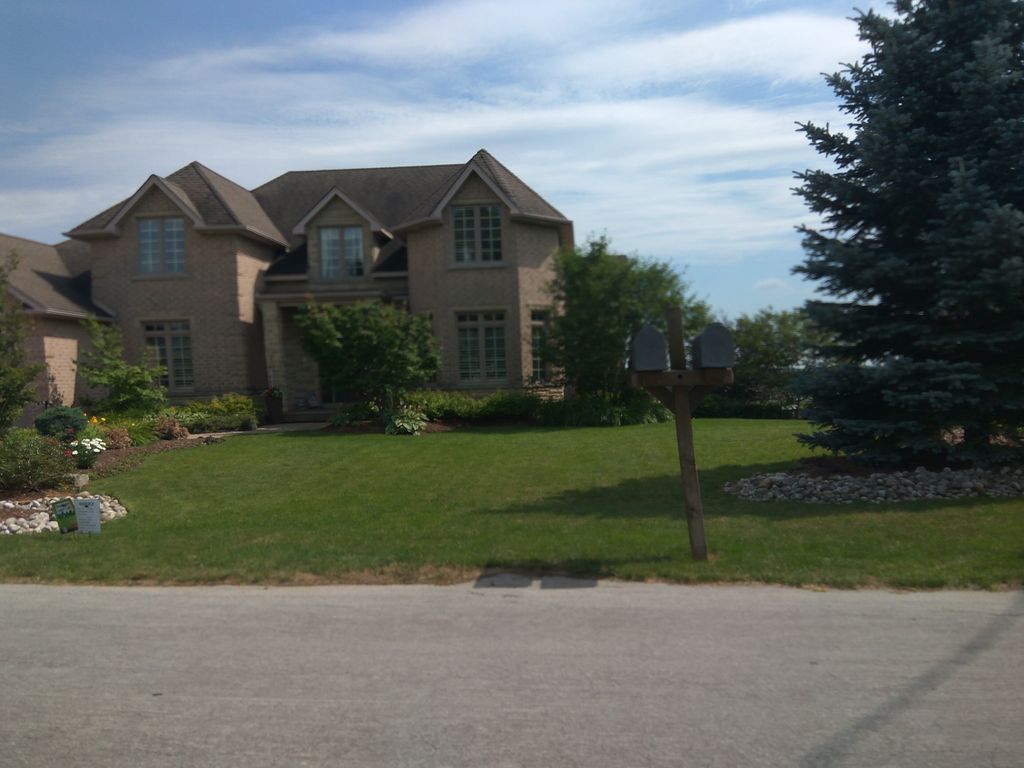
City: kitchener-waterloo